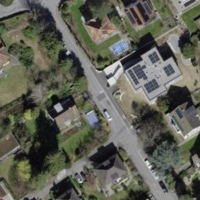
EUNIS habitat code: 54
Species observed at this site:
Galeopsis tetrahit